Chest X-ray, PA view. Patient: 42 years old, sex M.
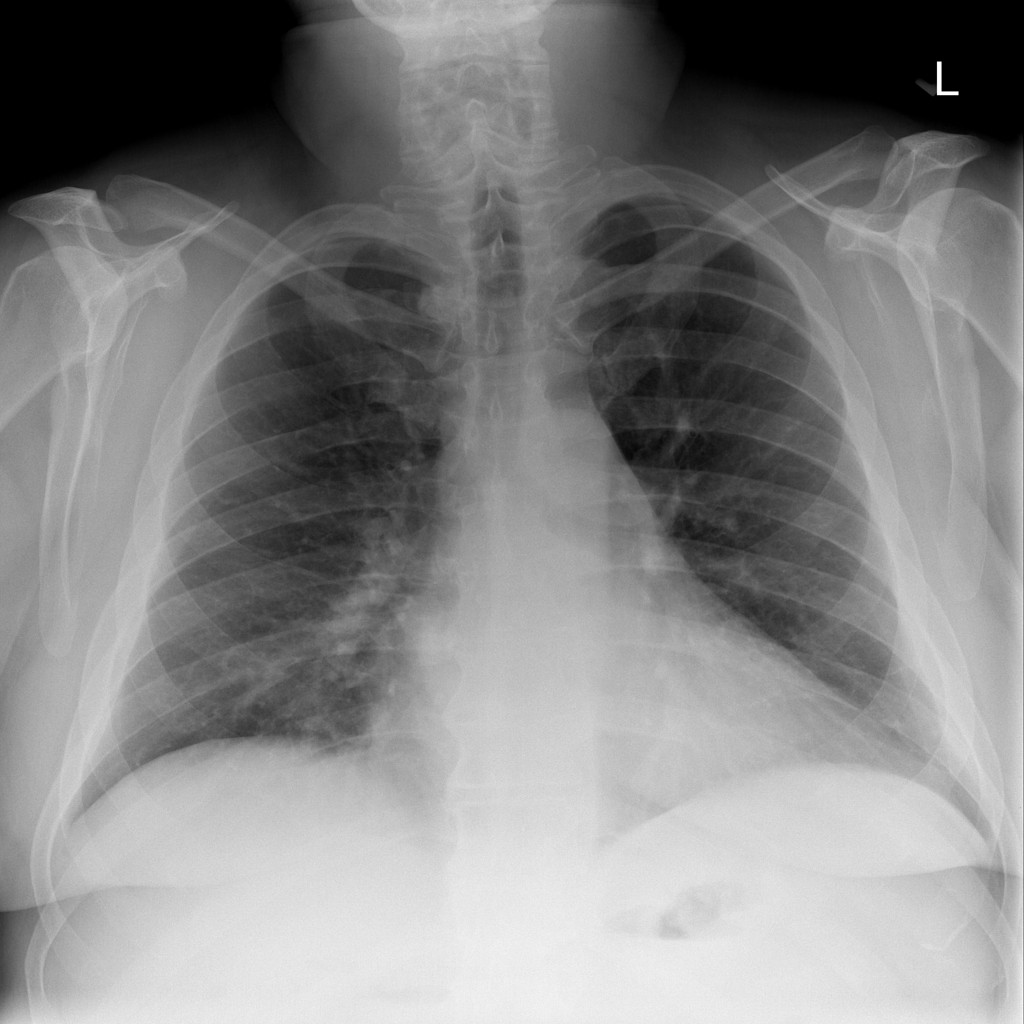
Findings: No Finding